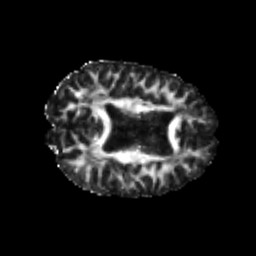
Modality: FA
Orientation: axial
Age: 21
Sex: male
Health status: healthy
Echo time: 0.074 s